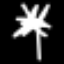
Label: palm tree